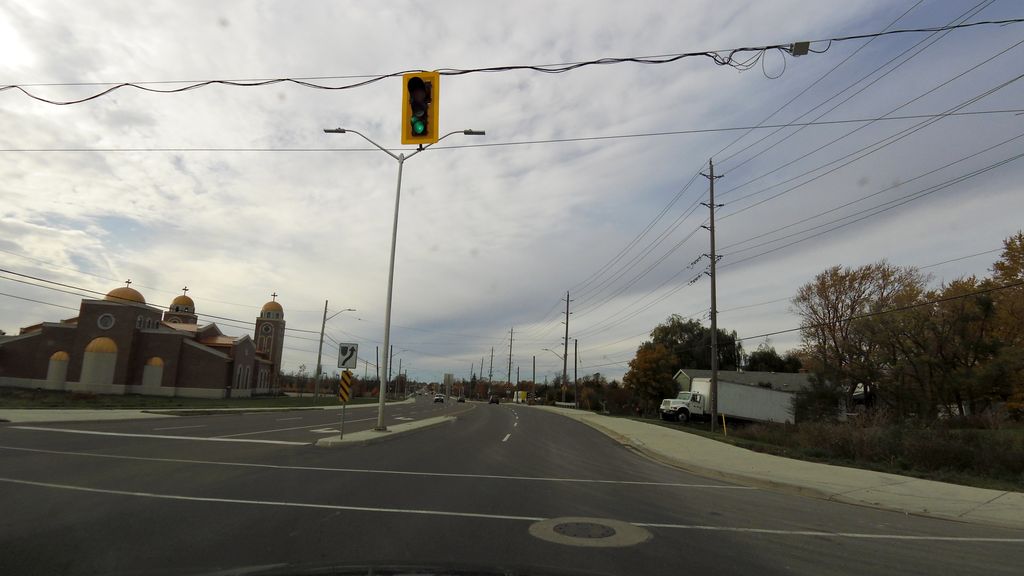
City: hamilton